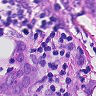
Metastatic tissue present: yes